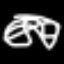
Label: squiggle